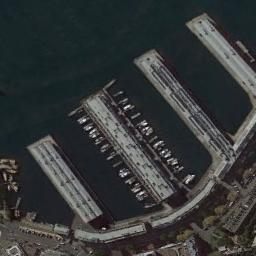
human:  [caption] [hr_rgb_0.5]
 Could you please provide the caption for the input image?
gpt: The harbor has lots of neatly docked boats and the color of the waters is dark green .

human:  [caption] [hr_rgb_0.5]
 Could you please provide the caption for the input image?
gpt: Many ships are neatly moored on the sea next to the harbor next to the road, And there are some empty seats .

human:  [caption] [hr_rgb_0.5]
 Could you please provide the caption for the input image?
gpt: There are few stops in the harbor .

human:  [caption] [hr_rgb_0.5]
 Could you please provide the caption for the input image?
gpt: Many ships are in the harbor .

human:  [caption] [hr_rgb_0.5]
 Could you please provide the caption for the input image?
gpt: There some ships and some buildings at the harbor .